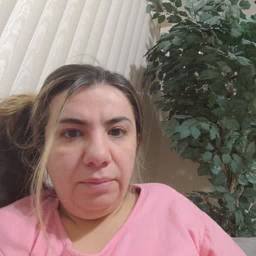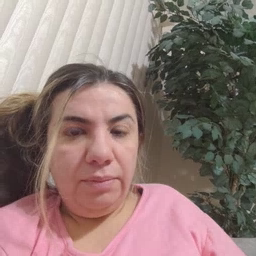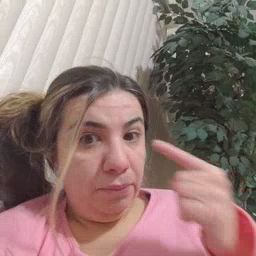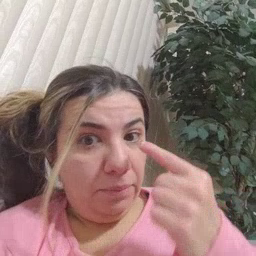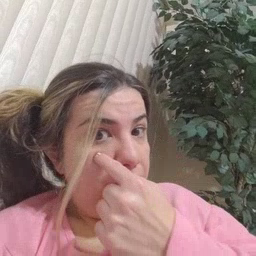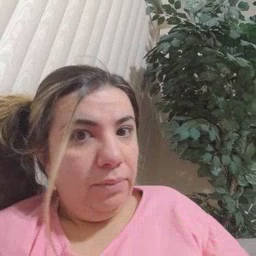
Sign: eye